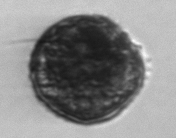
Label: Alexandrium_catenella